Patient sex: M
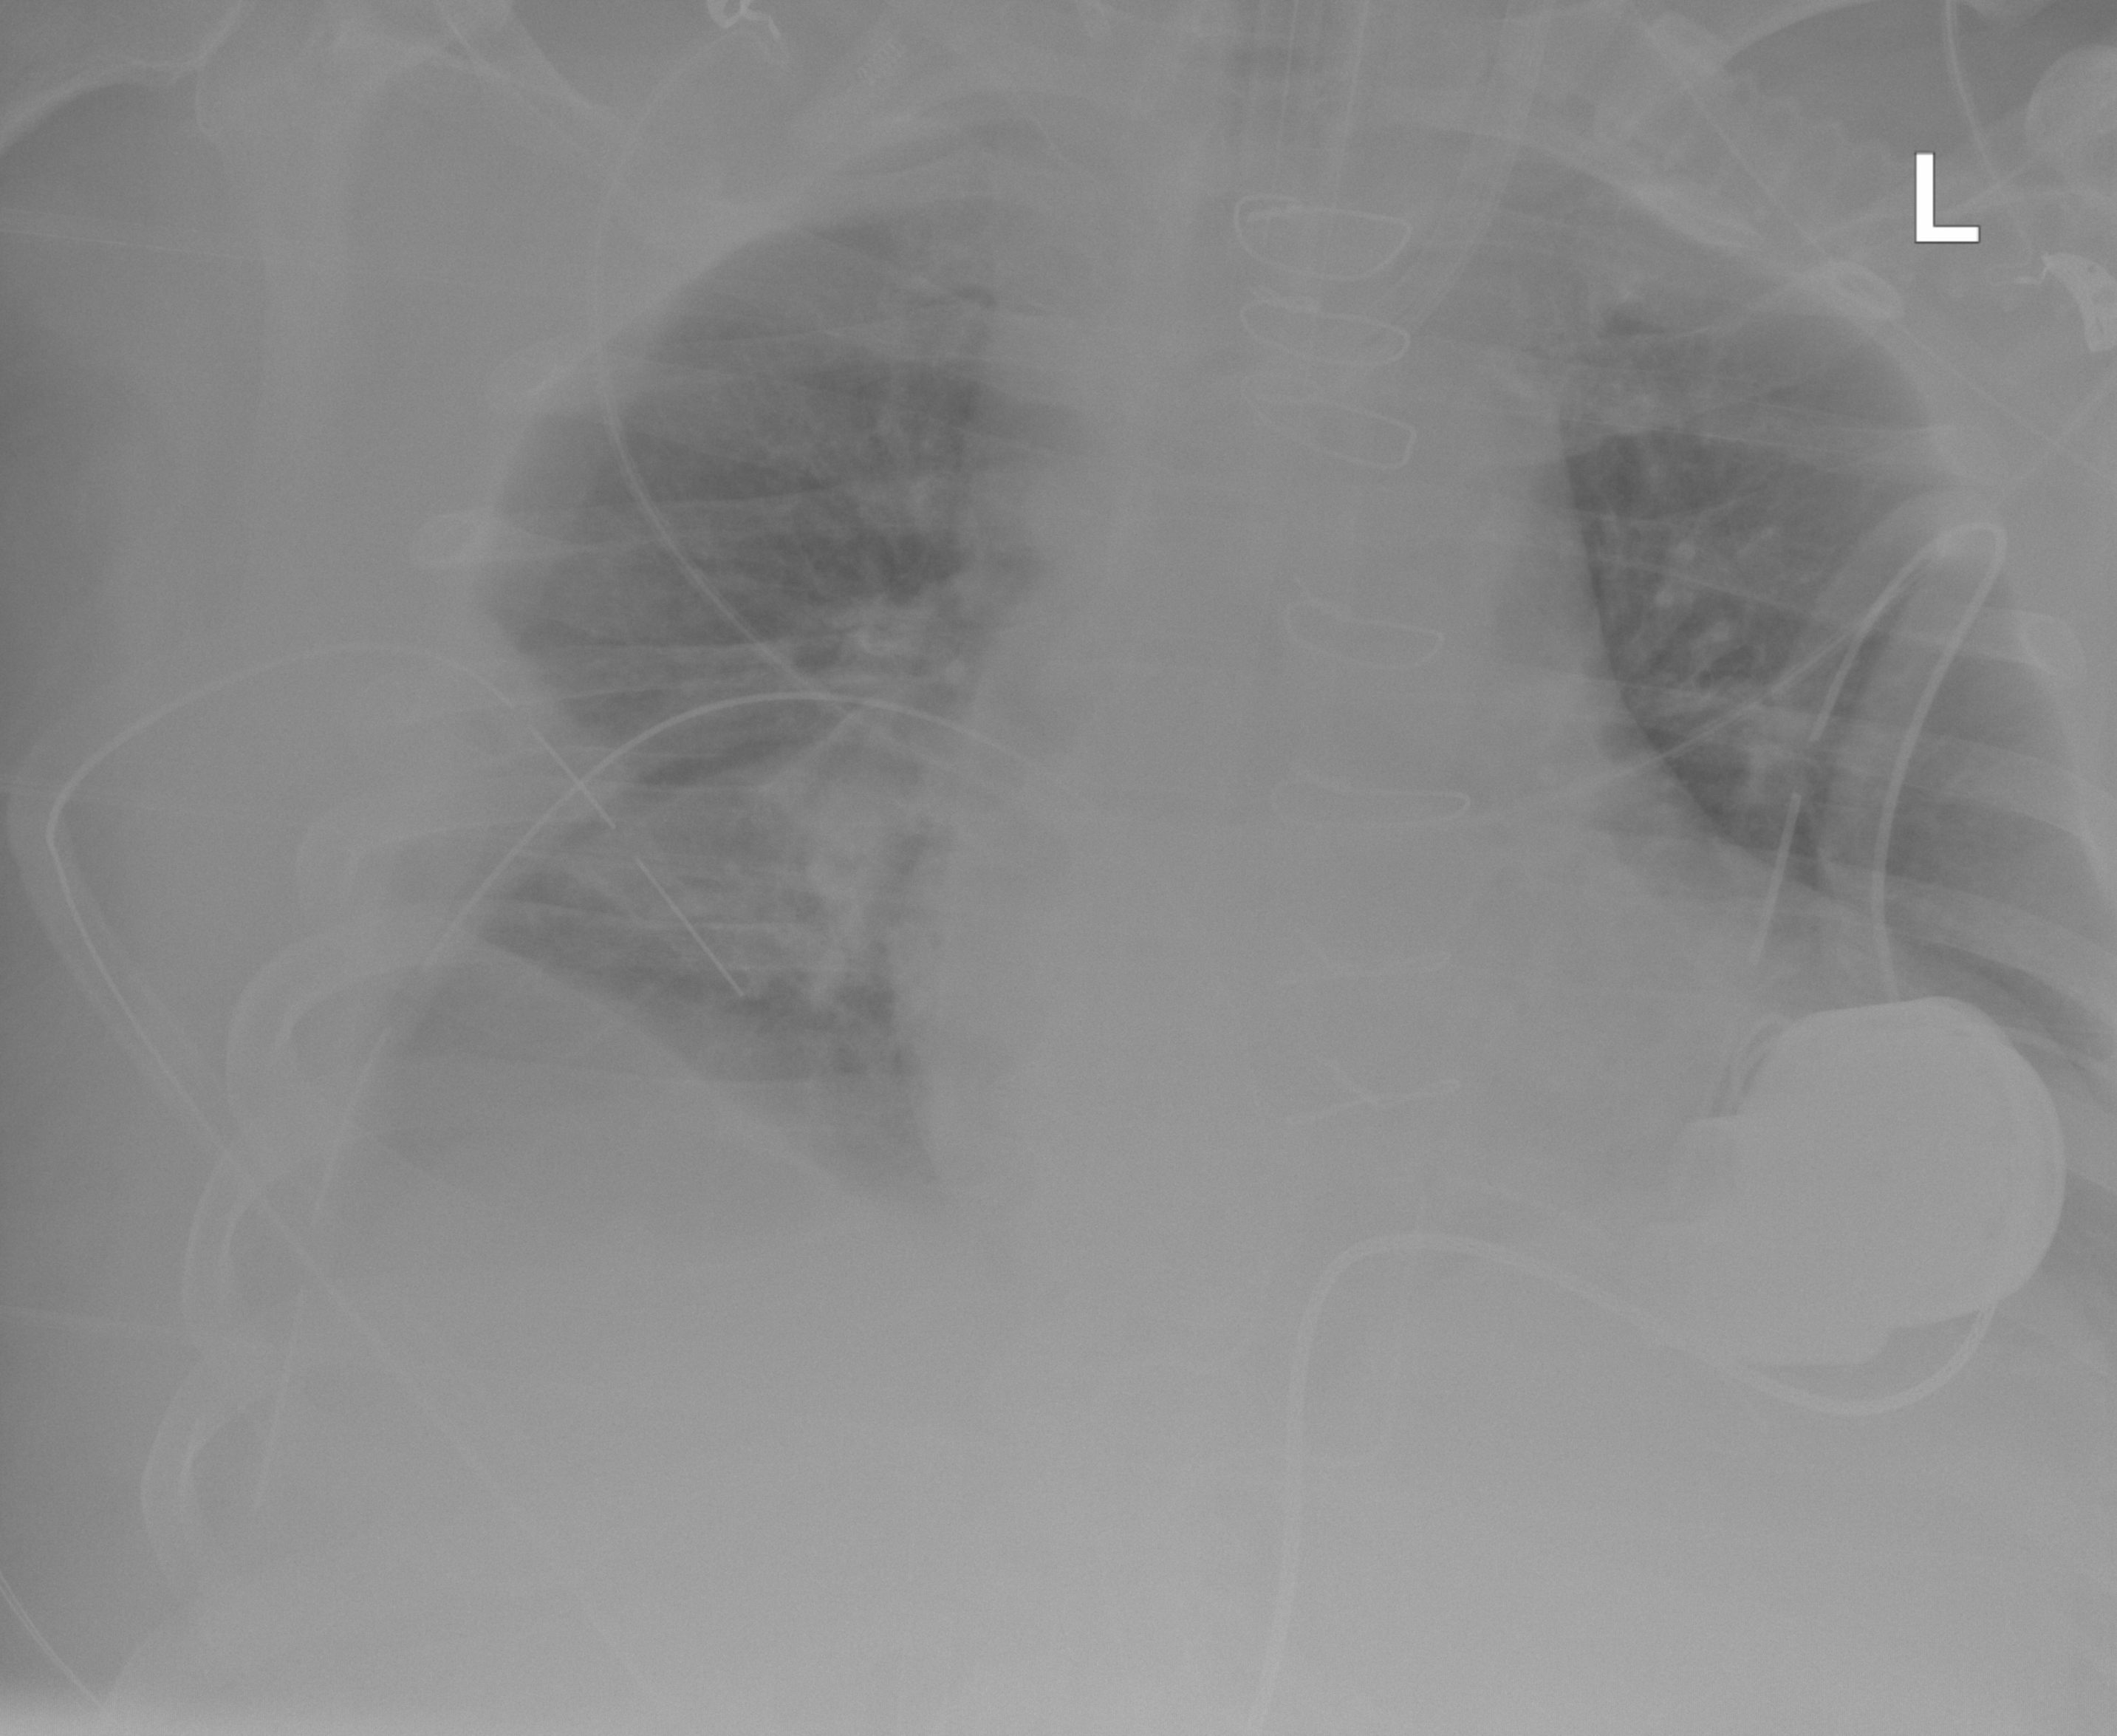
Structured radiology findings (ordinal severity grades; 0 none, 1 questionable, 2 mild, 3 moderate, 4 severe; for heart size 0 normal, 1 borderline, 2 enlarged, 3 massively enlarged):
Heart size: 2
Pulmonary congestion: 0
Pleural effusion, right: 2
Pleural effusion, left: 0
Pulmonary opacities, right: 2
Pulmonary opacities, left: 0
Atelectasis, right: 2
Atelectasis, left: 0